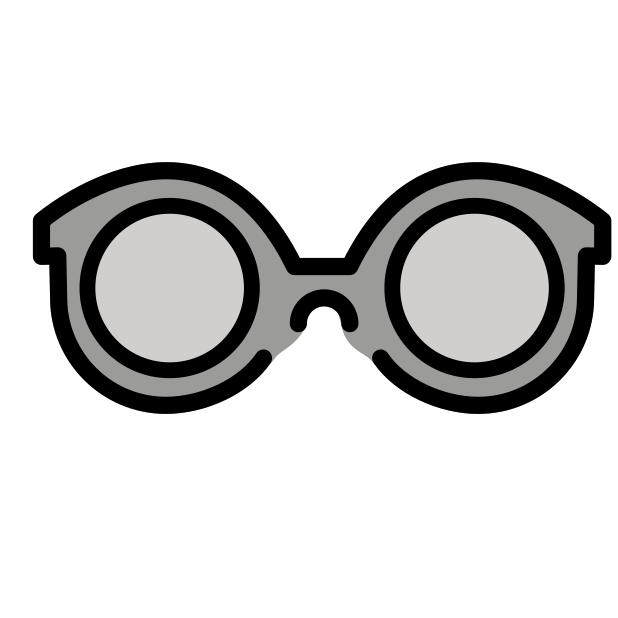
Emoji: 👓
Name: eyeglasses
Unicode: 0x1f453